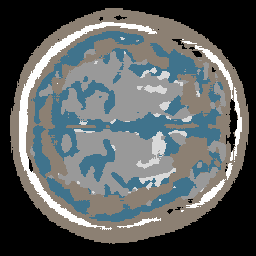
Label: no_lesion